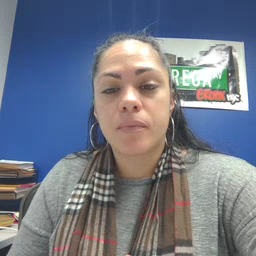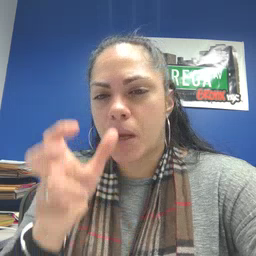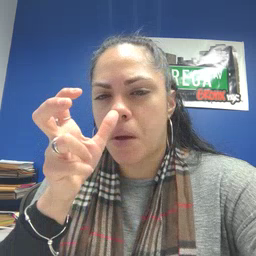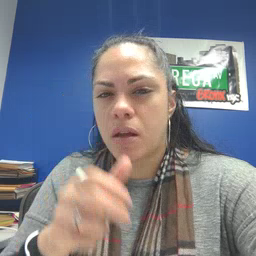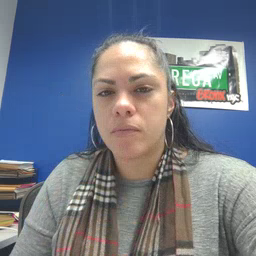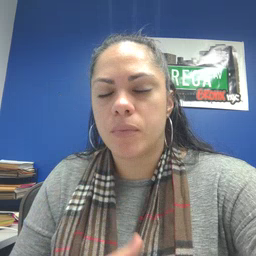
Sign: bug